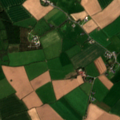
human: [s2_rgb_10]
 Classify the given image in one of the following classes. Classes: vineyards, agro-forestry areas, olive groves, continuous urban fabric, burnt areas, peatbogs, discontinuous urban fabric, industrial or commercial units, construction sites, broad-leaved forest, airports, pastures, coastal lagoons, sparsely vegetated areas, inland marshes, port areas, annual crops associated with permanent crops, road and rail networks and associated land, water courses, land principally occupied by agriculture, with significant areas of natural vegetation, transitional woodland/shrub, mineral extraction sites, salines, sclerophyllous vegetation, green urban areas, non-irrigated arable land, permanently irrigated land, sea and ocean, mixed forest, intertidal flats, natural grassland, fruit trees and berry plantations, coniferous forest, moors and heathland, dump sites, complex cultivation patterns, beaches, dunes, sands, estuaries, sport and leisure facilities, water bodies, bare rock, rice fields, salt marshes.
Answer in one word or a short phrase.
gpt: non-irrigated arable land, complex cultivation patterns, mixed forest